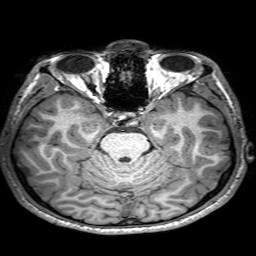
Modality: T1w
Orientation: coronal
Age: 20
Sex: male
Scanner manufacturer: philips
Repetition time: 0.008899 s
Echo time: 0.0046 s